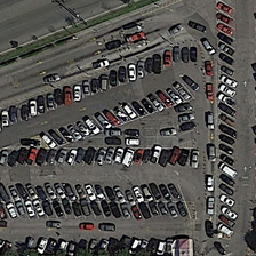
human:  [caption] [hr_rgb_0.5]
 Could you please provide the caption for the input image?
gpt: Most cars are parked at an oblique angle in the parking lot.

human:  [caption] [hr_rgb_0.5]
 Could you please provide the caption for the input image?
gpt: There is a house with a gray roof.

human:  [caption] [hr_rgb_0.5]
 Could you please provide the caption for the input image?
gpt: Most cars are parked obliquely in the parking lot.

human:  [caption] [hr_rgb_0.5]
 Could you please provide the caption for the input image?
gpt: A house with a gray roof.

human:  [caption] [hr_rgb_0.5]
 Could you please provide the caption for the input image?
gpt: Most of the cars are parked in the parking lot.